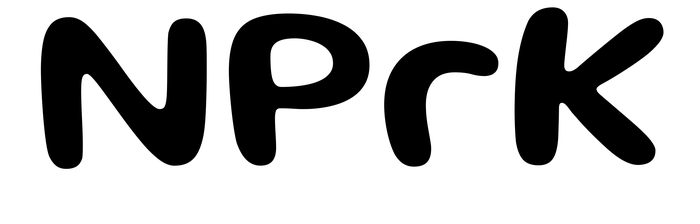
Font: Gluten_Medium